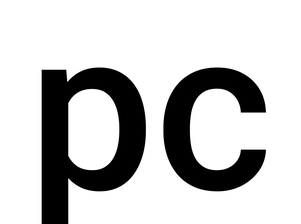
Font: Roboto_Medium